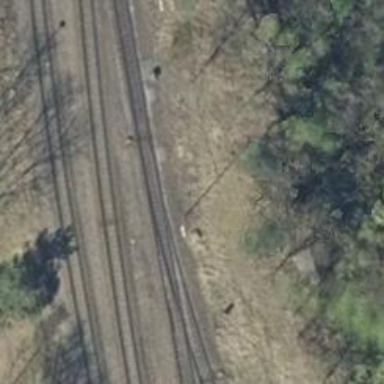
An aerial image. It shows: Railway switch.